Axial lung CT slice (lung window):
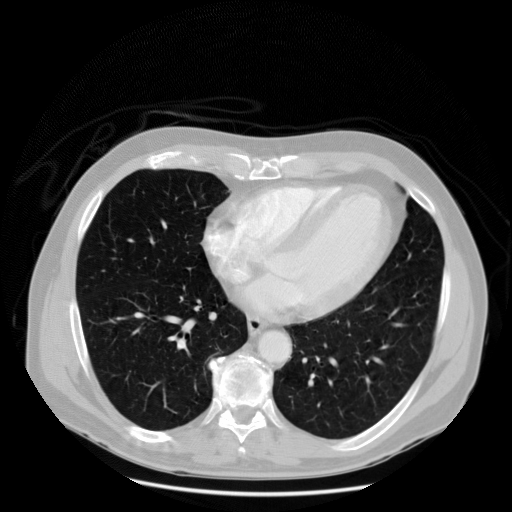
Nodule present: no